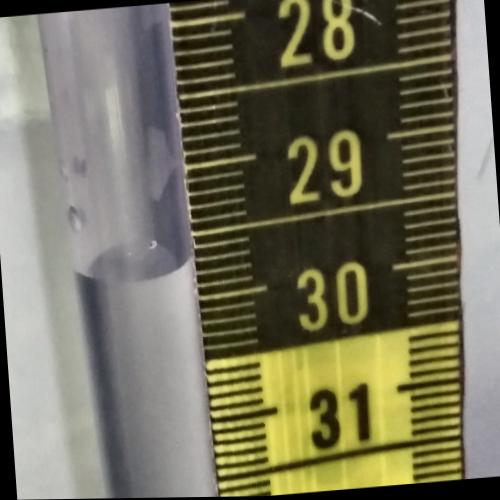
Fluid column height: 29.7 cm